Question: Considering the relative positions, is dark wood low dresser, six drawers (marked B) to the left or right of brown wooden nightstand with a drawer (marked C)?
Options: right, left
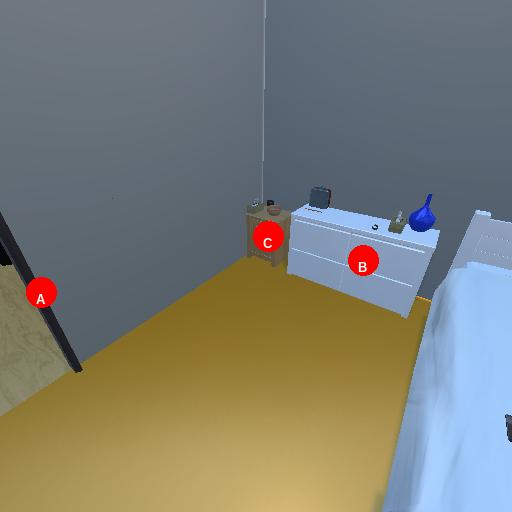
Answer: right